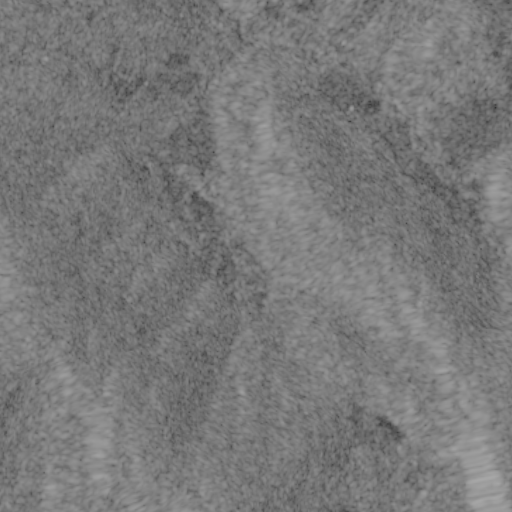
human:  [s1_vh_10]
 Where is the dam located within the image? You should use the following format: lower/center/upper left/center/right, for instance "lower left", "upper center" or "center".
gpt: The dam is located in the lower right of the image.
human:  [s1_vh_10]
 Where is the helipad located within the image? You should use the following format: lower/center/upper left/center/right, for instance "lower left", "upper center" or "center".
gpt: The helipad is located in the lower left of the image.
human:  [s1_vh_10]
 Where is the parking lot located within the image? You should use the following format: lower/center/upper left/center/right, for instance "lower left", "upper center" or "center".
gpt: The parking lot is located in the lower right of the image.
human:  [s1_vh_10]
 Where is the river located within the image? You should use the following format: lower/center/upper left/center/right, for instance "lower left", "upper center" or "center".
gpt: The river is located in the lower of the image.
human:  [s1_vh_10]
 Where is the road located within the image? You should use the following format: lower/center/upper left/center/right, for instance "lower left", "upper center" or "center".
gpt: There is no road in the image.

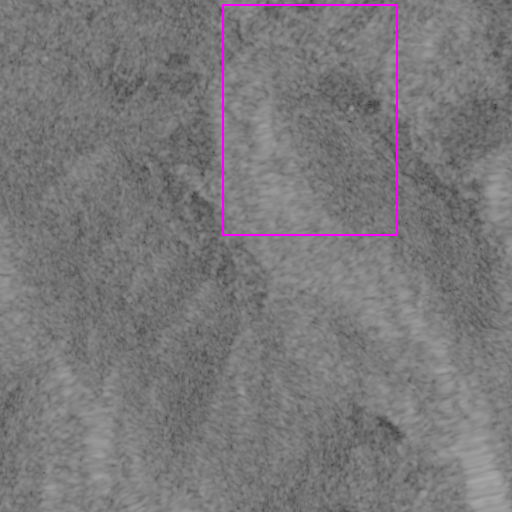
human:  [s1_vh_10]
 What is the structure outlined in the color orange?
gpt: There is no orange outline.
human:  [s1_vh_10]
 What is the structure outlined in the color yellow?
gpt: There is no structure outlined in yellow.